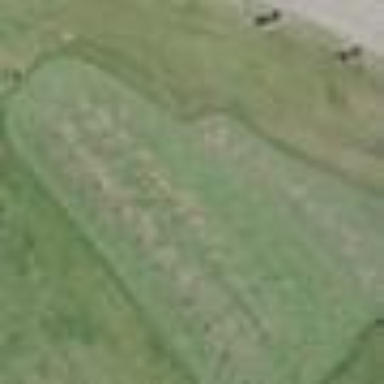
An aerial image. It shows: Golf tee on grassy land.